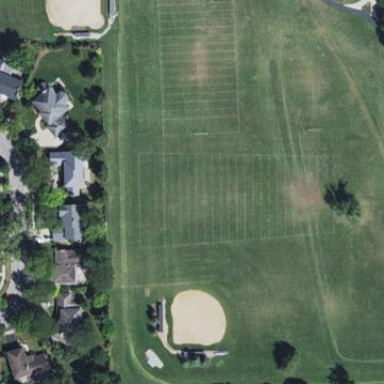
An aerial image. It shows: American football pitch for leisure and sport activities.